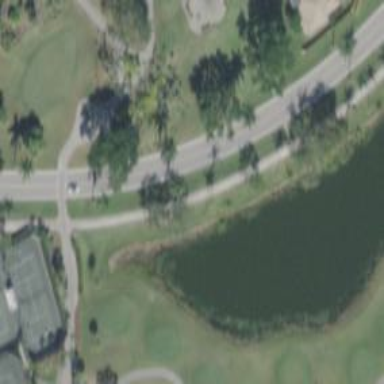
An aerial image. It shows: Service road designated as golf cart path.